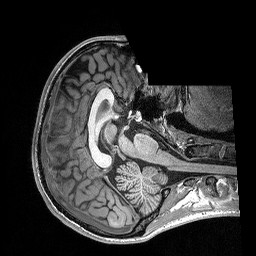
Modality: T1w
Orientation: axial
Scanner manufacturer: siemens
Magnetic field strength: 3 T